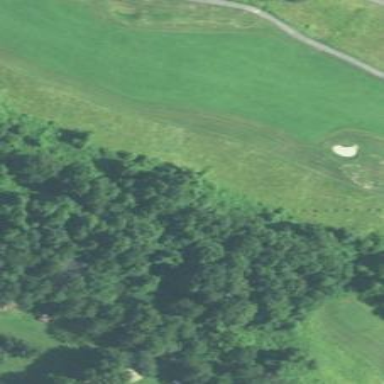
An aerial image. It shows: Golf fairway covered with lush grass.